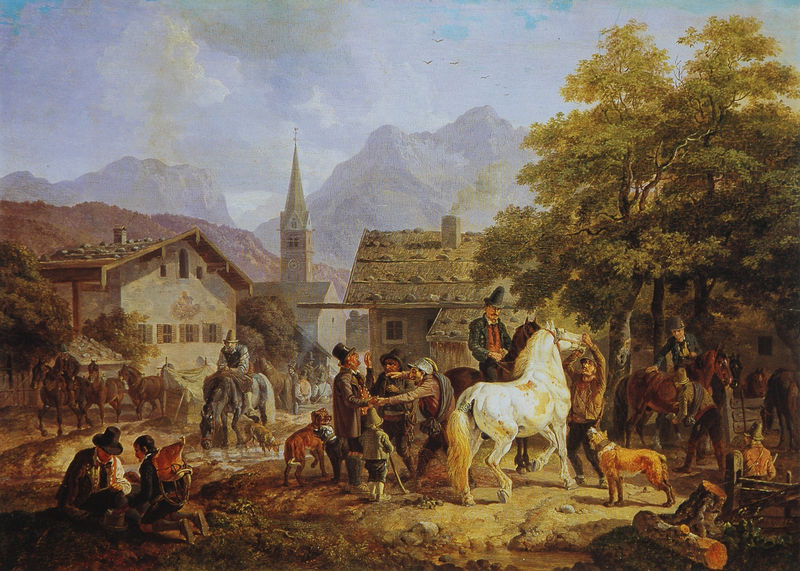
Titel: Der Roßhandel
Künstler: Heinrich Bürkel
Institution: (Privatbesitz)
Schlagwörter: baum, berg, blau, blätter, felsen, gemälde, gruppe, himmel, laub, mann, schatten, wasser, weiß, wolken, bäume, frauen, gelb, grün, kirchturm, landschaft, menschen, ocker, see, sitzen, stadt, äste, braun, fenster, grau, holz, hut, hüte, licht, männer, schwarz, strasse, szene, dach, gebäude, gras, haus, hund, hunde, rot, tier, tiere, weg, wiese, wolke, zaun, gespräch, leute, malerei, menge, zylinder, bart, trinken, architektur, mensch, stehen, stein, steine, bild, gesten, öl, ast, bach, baumstamm, erde, häuser, hügel, natur, vögel, kirche, rauch, sonne, boden, adel, kind, tal, wald, bauern, brunnen, esel, fensterläden, genre, handel, kamin, kinder, pferd, pferde, reiter, stock, turm, turmspitze, hufe, reiten, sattel, schweif, zügel, aussicht, pfütze, fassaden, genremalerei, ort, halsband, berge, fels, gebirge, gipfel, dorf, dächer, giebel, farbe, lila, violett, herde, hochgebirge, kutsche, markt, platz, figuren, ölgemälde, stämme, blue, church, fight, hat, men, oil, people, red, white, window, women, black, country, green, grey, old, painting, talking, wall, windows, woman, yellow, brown, edel, bauer, bergdorf, fensterladen, bayern, kirchenturm, alpen, schwarm, berggipfel, streit, schlamm, jagd, schimmel, biedermeier, handwerker, wood, smoke, blua, tümpel, clouds, horses, man, sky, tree, reise, wanderer, building, hill, hills, house, landscape, mountain, mountains, nature, orange, sea, water, bauernhaus, stall, alps, houses, roof, roofs, street, tower, trees, village, siedlung, menschengruppe, graben, tränke, boy, child, edelmänner, männder, ankunft, grass, light, exterior, path, road, hirte, animals, dog, dogs, hats, birds, manschen, accident, clock, children, door, scene, fence, town, bäuerlich, dirt, peasants, rural, aufbäumen, city, human, stump, dorfplatz, clothes, leaves, satteldach, history, square, fester, buildings, place, art, ground, bewohner, chalet, einwohner, animal, carriage, farm, farmer, horse, pond, stable, timber, volcano, branches, reins, steam, garmisch, pony, canvas, chimney, spire, steeple, edle, work, kids, farmers, humans, clothing, branch, stones, hazy, abeiter, aussischt, himmelö, hors, horsemarket, kid, market, vogl, dancing, poor, dorfszene, drinking, chruch, chapel, moustache, mud, straw, chaos, romantism, landschaf, kichturm, riders, kneel, natural, logs, chimmney, rooftops, puddle, plaza, auction, log, hänler, taming, swiss, bag, hunting, 19. jahrhundert, horseback, hourse, mountians, hunt, backpack, leading, chimeny, white horse, louds, ranch, froup, churche, dags, hunters, krachse, mescnhe, pferdkirche, roßmarkt, perdemarkt, steine auf dächern, kirche berge, pitoresque, townsfolk, clochet, mpgs, arriving, raural life, coutryside, edifice, towns people, unpaved road, steindach, dele, schörnstein, huoses, hectic', beltower, sotze